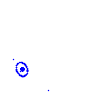
Particle: electron